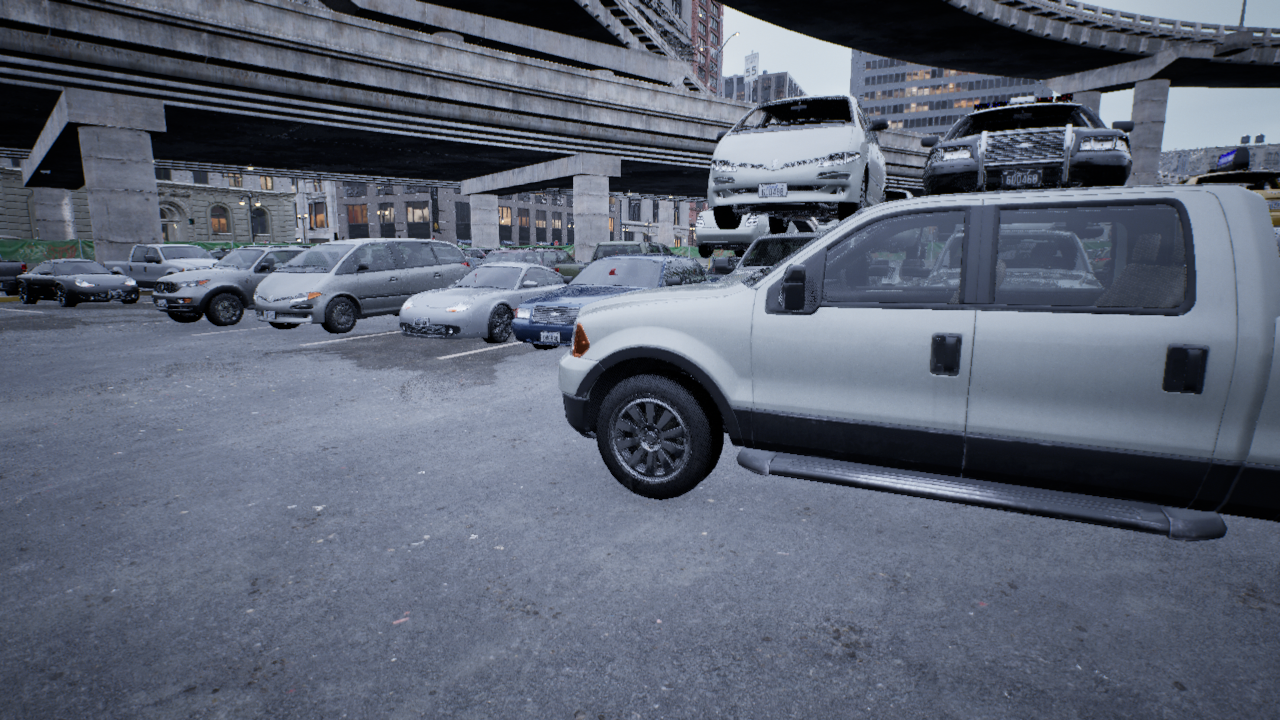
Venue: arterial
Lighting: overcast
Vehicle rig: pickup